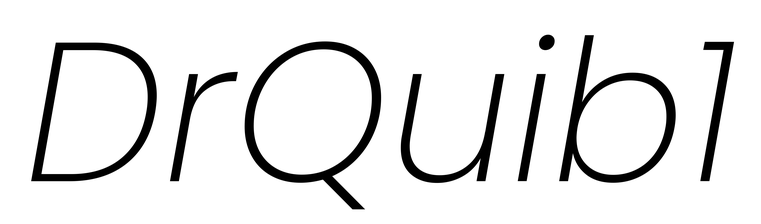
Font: Poppins-ExtraLightItalic